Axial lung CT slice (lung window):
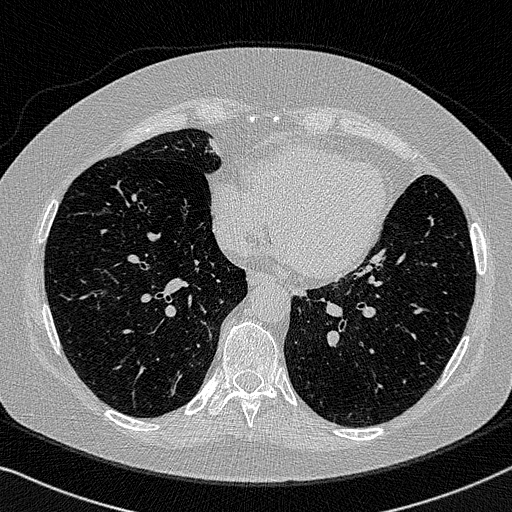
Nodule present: no